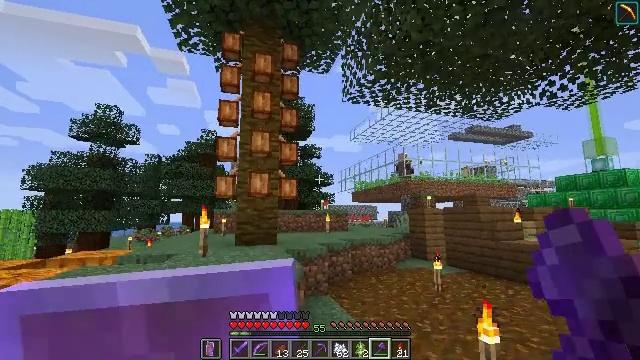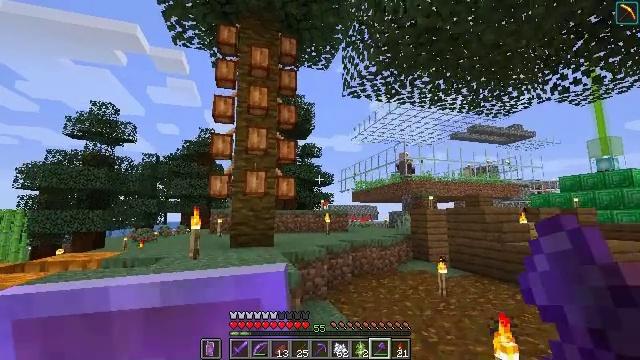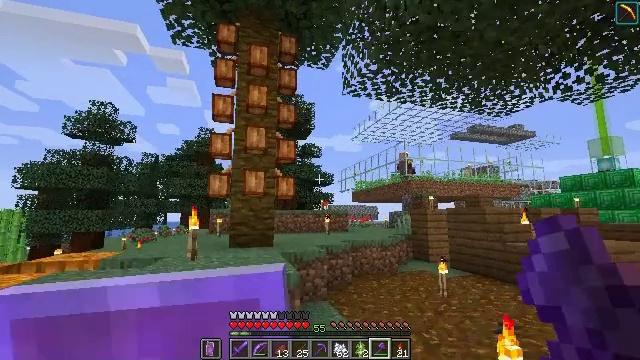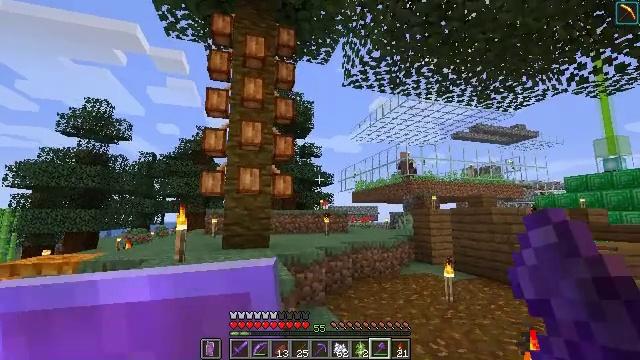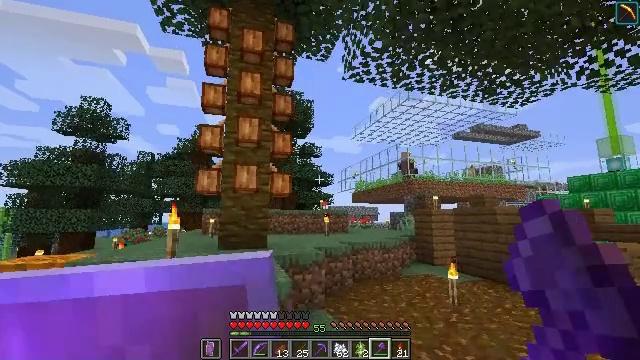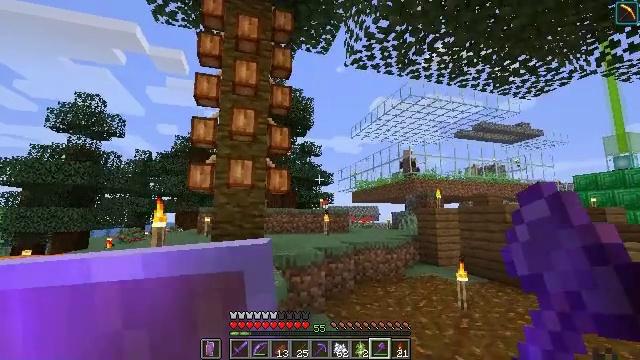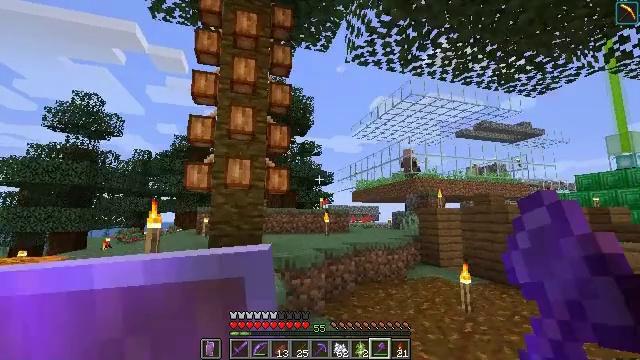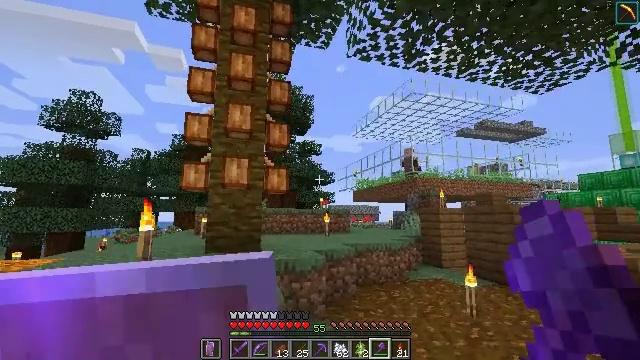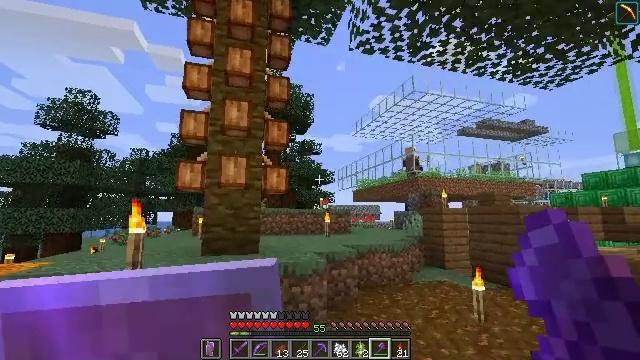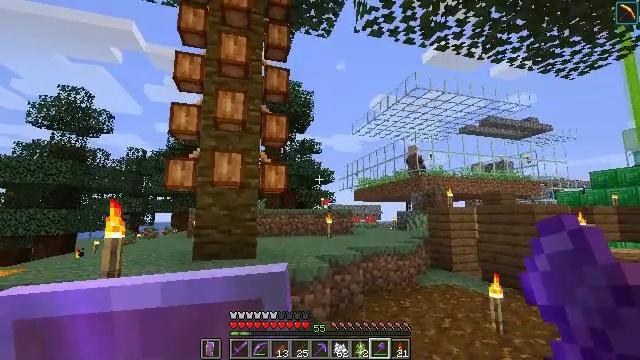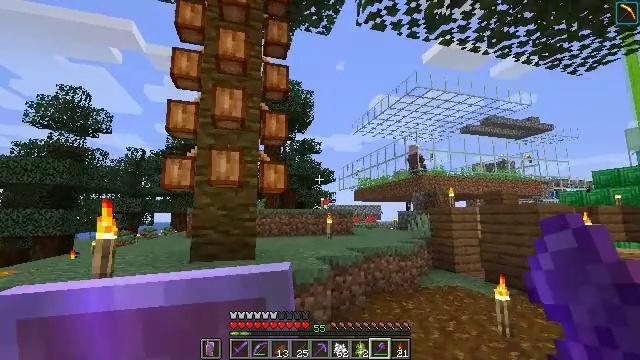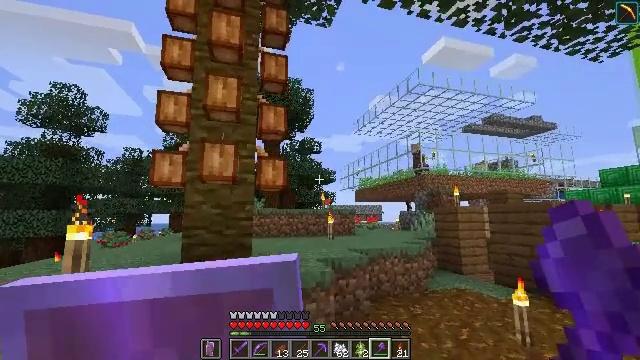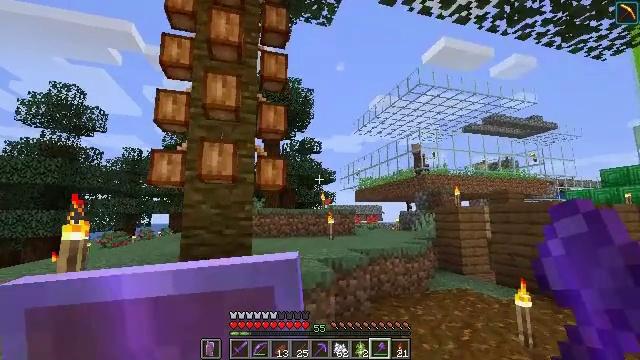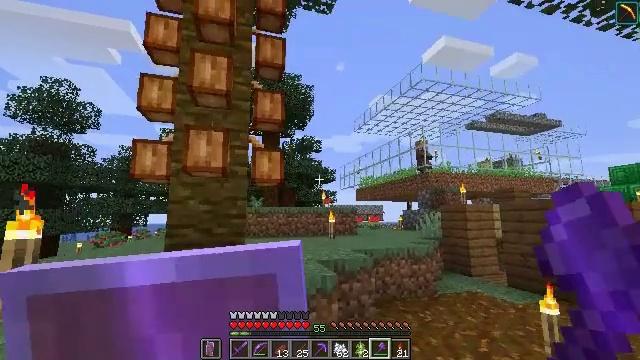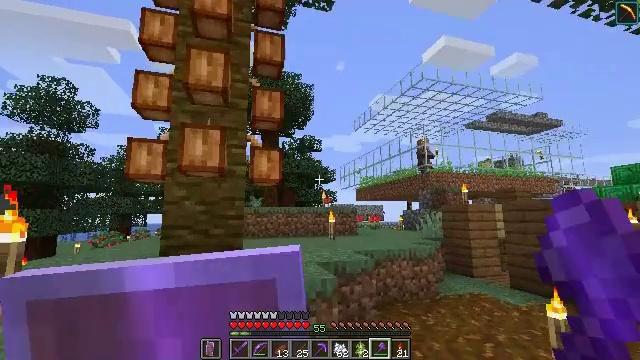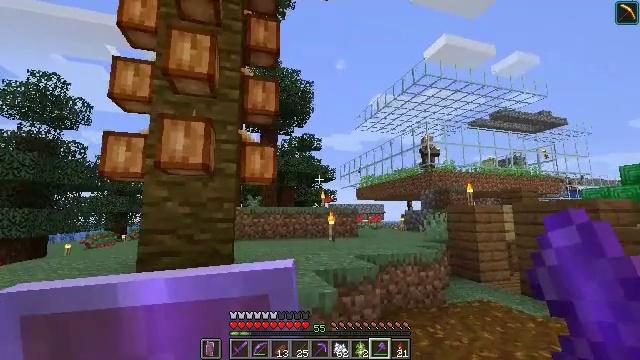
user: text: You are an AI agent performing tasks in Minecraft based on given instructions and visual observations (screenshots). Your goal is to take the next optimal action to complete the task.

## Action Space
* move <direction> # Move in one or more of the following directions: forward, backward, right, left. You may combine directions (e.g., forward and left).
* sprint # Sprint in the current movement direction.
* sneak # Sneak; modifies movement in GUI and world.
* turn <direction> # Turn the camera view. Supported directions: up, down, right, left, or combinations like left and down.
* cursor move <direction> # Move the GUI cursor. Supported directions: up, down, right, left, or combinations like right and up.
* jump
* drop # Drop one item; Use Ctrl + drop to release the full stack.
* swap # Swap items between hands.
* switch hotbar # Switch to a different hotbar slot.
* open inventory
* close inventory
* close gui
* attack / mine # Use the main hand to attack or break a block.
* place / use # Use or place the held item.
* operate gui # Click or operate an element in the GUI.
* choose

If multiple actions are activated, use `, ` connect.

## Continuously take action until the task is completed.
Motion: motion action
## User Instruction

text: Break down the oak fence.
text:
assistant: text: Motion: move forward
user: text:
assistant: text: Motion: move forward
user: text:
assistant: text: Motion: move forward
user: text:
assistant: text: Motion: move forward
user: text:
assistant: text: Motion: move forward
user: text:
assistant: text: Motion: move forward
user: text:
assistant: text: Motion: move forward
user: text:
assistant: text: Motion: move forward
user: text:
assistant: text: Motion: move forward
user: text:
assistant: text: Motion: move forward
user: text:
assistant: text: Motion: move forward
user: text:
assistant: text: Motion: move forward
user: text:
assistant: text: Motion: move forward
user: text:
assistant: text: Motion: move forward
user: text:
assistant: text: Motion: move forward
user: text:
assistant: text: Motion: move forward
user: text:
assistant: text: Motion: move forward
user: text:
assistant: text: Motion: no_op
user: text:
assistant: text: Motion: no_op
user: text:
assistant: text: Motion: no_op
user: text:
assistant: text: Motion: no_op
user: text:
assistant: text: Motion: no_op
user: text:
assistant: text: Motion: no_op
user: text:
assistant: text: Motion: no_op
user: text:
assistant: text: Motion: move right
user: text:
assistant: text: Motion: move right
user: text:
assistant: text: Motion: move right
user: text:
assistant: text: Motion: move forward and move right
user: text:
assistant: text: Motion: move forward and move right
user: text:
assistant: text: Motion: move forward